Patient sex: M
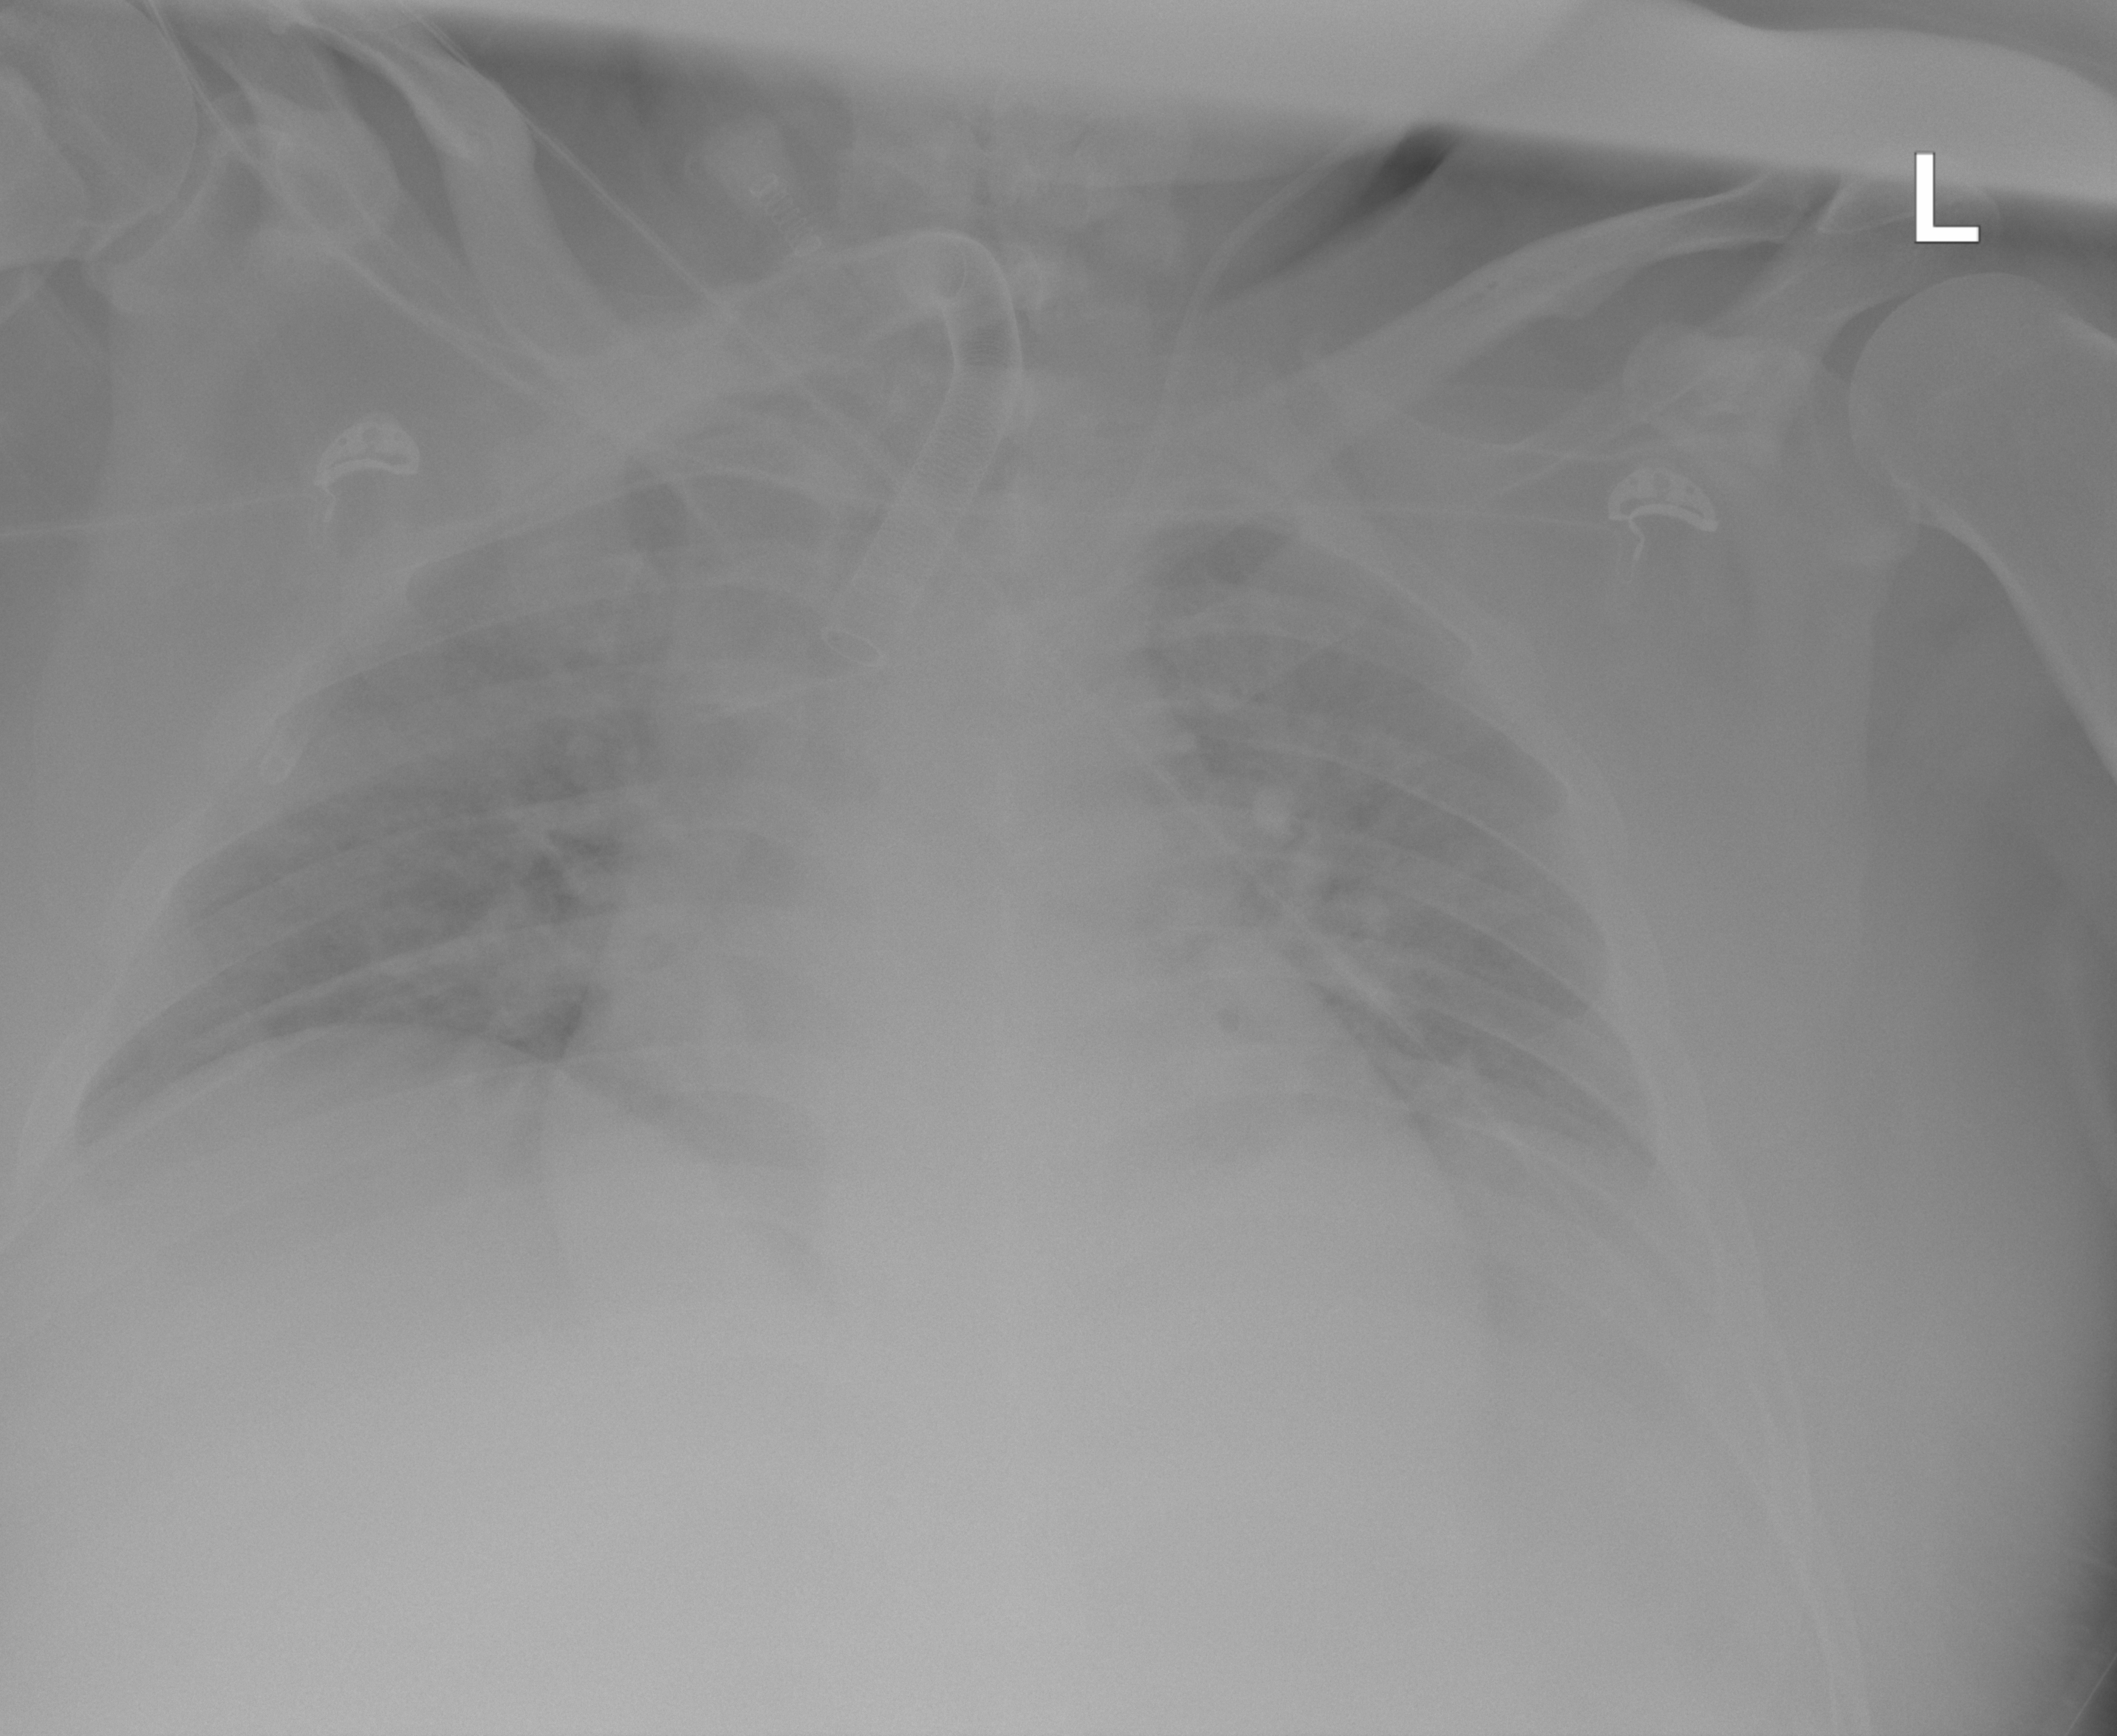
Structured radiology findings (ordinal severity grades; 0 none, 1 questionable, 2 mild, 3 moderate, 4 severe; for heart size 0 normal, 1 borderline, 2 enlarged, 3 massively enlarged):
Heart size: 2
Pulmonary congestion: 0
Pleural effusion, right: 0
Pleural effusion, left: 2
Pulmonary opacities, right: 0
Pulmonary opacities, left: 0
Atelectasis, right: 0
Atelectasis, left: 2